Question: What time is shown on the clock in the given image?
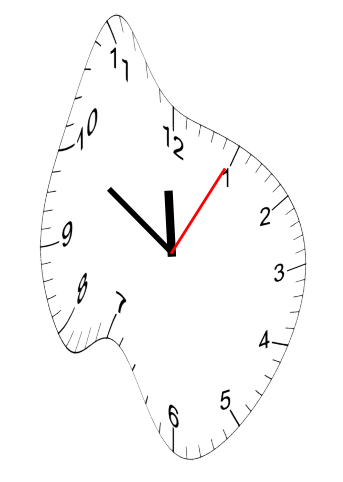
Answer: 11:50:05